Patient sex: F
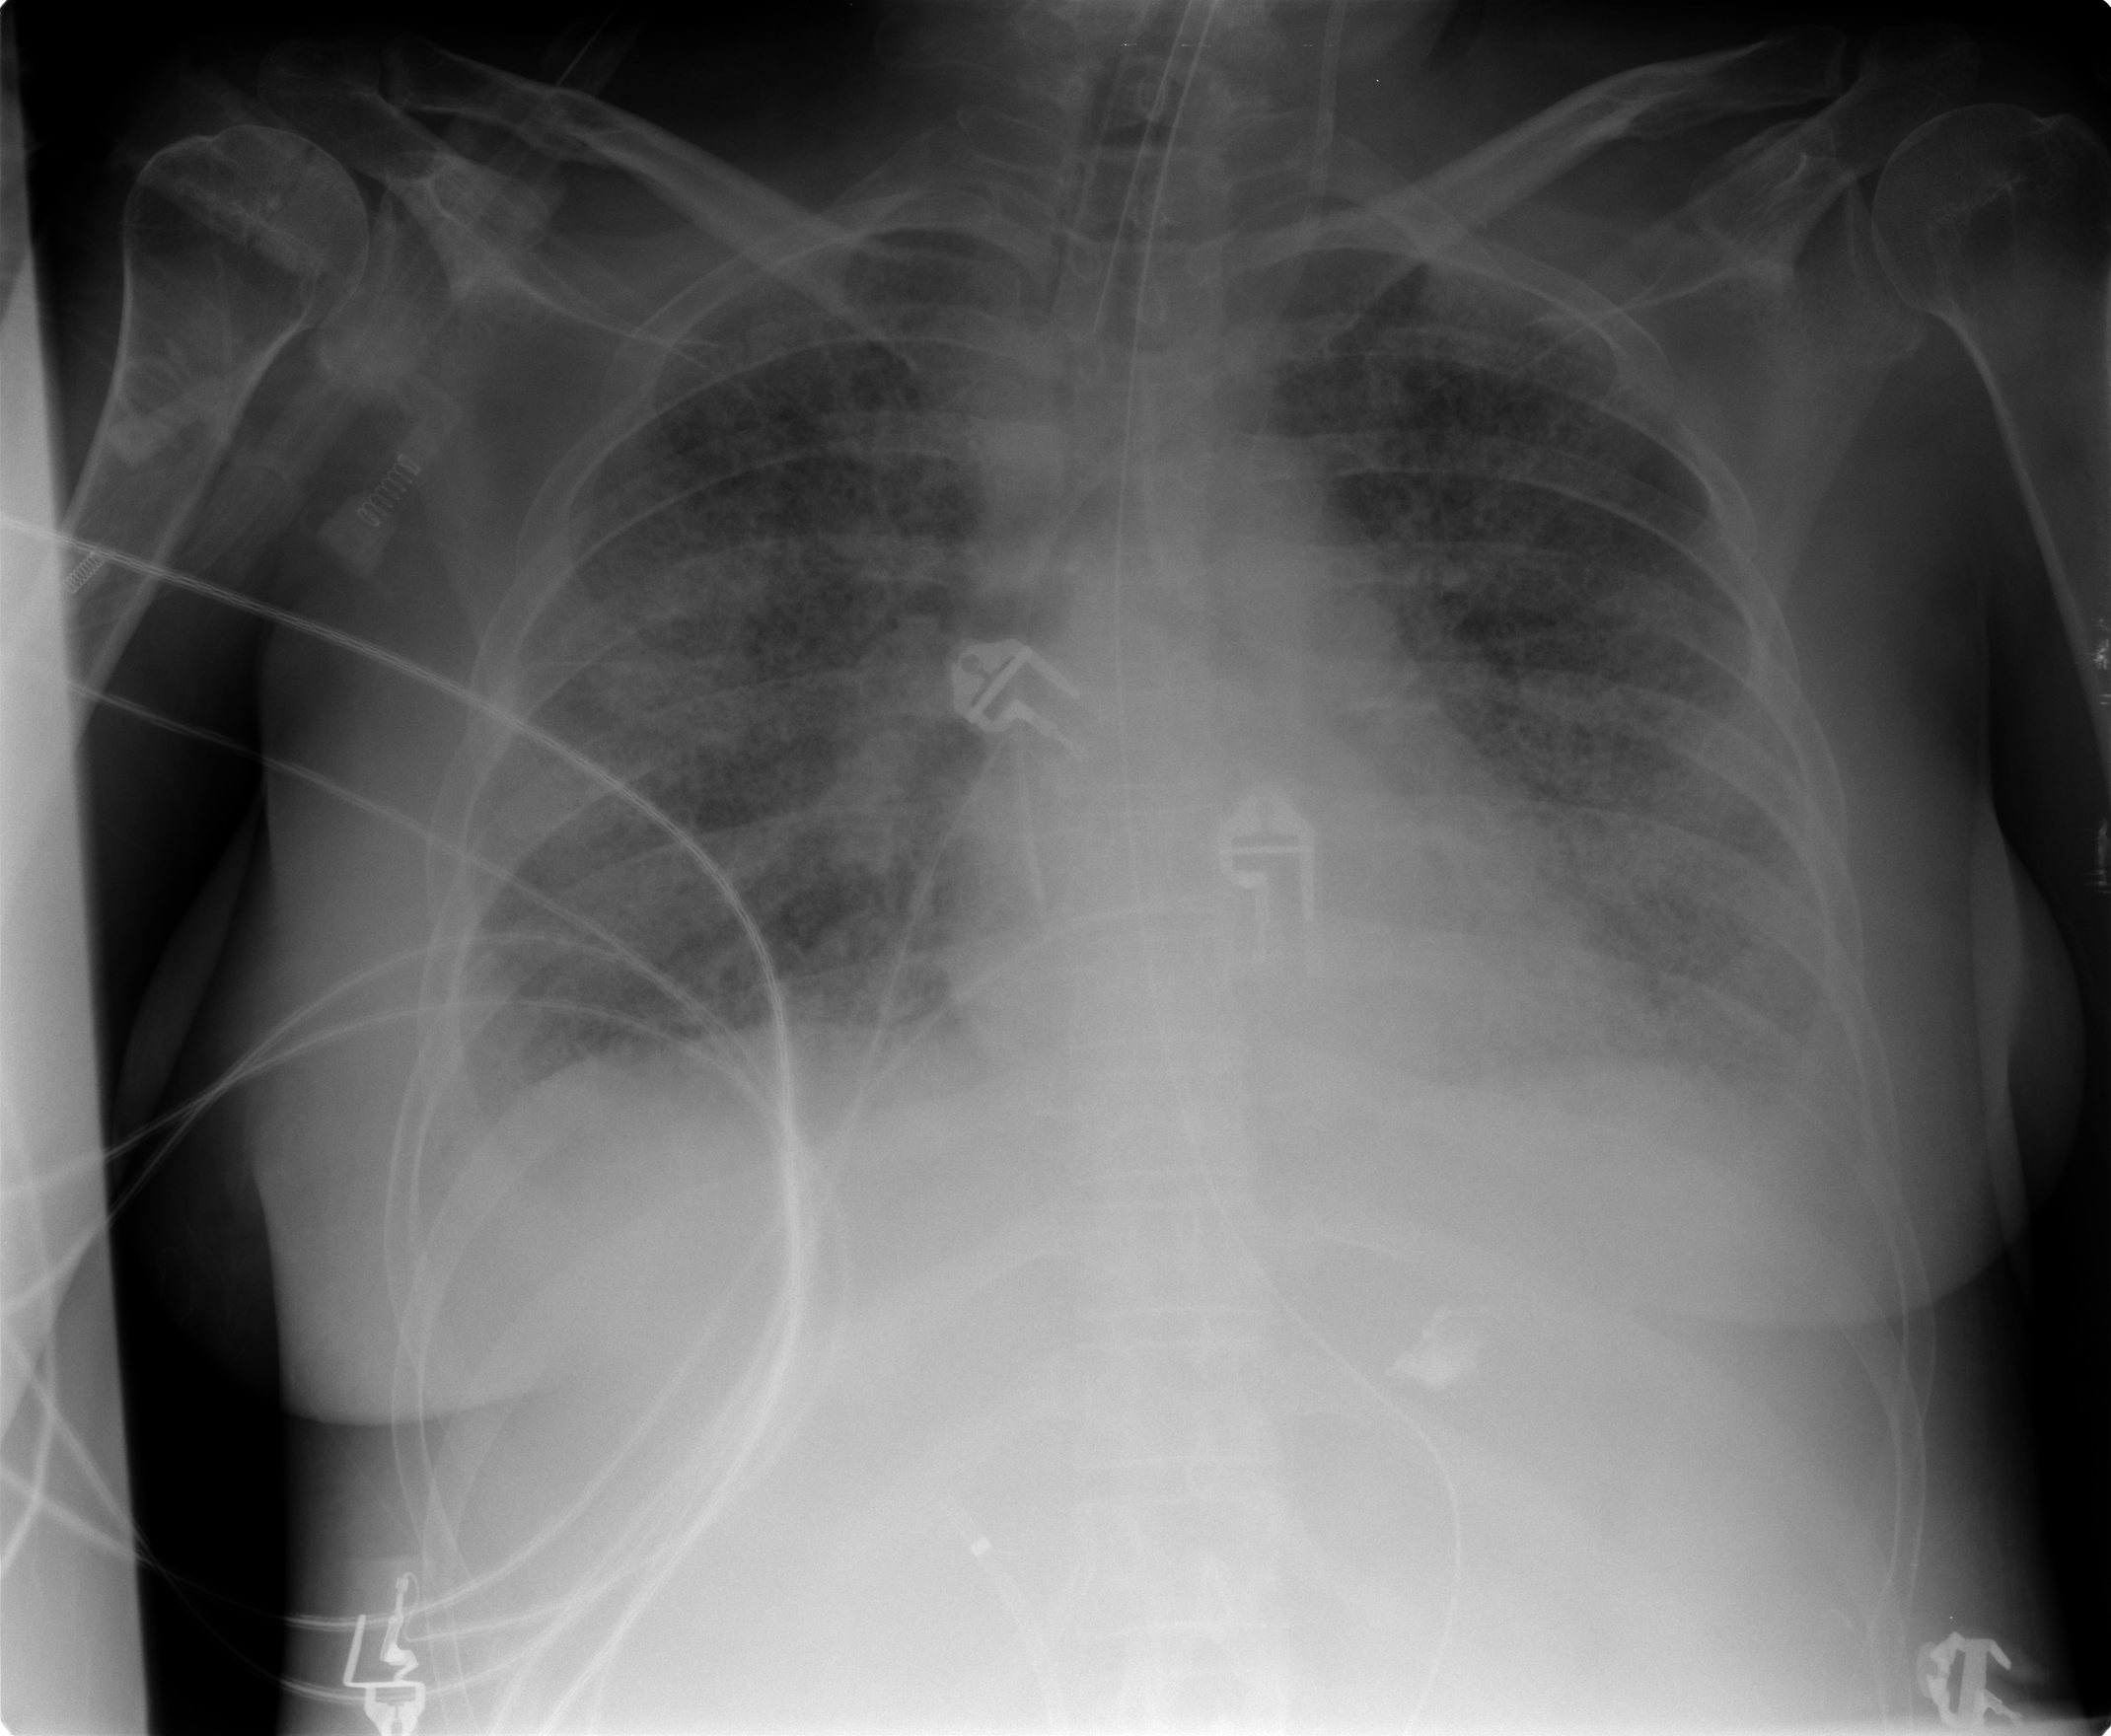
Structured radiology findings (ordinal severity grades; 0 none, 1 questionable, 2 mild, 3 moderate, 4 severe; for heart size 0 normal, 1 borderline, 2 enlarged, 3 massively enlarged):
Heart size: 0
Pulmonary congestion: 1
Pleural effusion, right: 0
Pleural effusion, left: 1
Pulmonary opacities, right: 2
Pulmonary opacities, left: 2
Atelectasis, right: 2
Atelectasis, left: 2